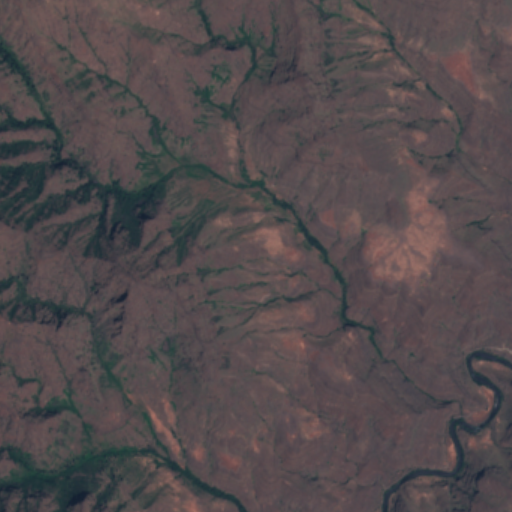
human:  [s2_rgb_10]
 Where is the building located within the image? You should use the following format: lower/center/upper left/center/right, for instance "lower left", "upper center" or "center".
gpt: The building is located in the center of the image.
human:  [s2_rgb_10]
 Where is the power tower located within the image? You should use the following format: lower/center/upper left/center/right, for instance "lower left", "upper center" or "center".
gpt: There is no power tower in the image.